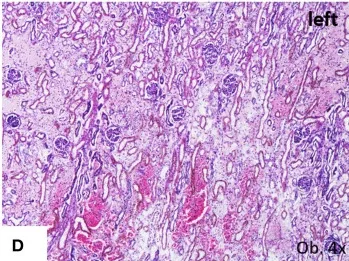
Gross findings of kidneys. Parenchymatous congestion, with interstitial edema.
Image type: pathology (h&e)